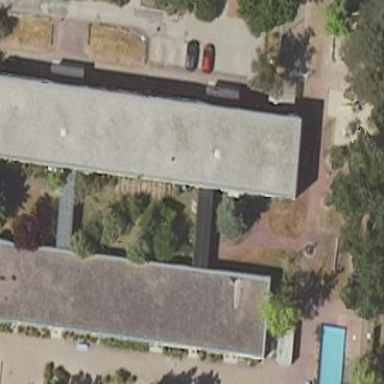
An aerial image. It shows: School building.